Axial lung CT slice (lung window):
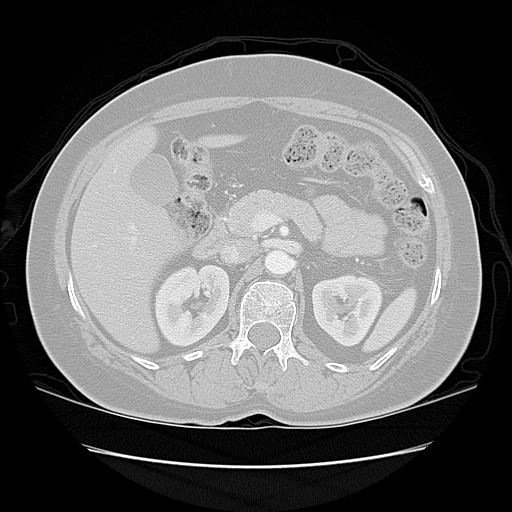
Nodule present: no